Question: I know that with pure CSS it's impossible to select previous siblings of the element. But I try to fool browser with a complex selector.
Please see this <URL>. It contains several CSS rules that work fine except 2 of them:
'''
//set border color to white for all elements before .selected and .selected itself
div:not(.selected ~ div) {
border-color: #fff;
}
//set border color to green for the element previous to .selected
div:not(.selected ~ div):nth-last-child(2) {
border-color: #0f0;
}
'''
But seems that inside ':not()' sibling selector '~' doesn't work.
So there're 2 questions:
1. Is it expected that ~ doesn't work inside :not()?
2. Is there any work-around for such case?
The final idea is to make a nice hover effect with pure CSS like:

The hovered image is simply scaled, image to right of it could be found and styled easily but the left one... The example with divs is just an example.
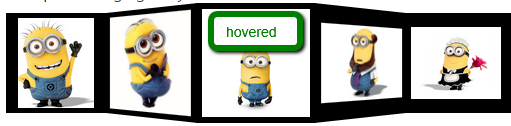
Answer: ':not()' pseudo-class could not contain sibling selector.
<URL>
> The negation pseudo-class, :not(X), is a functional notation taking a (excluding the negation pseudo-class itself) as an argument.
<URL>
> A is either a type selector, universal selector, attribute selector, class selector, ID selector, or pseudo-class.